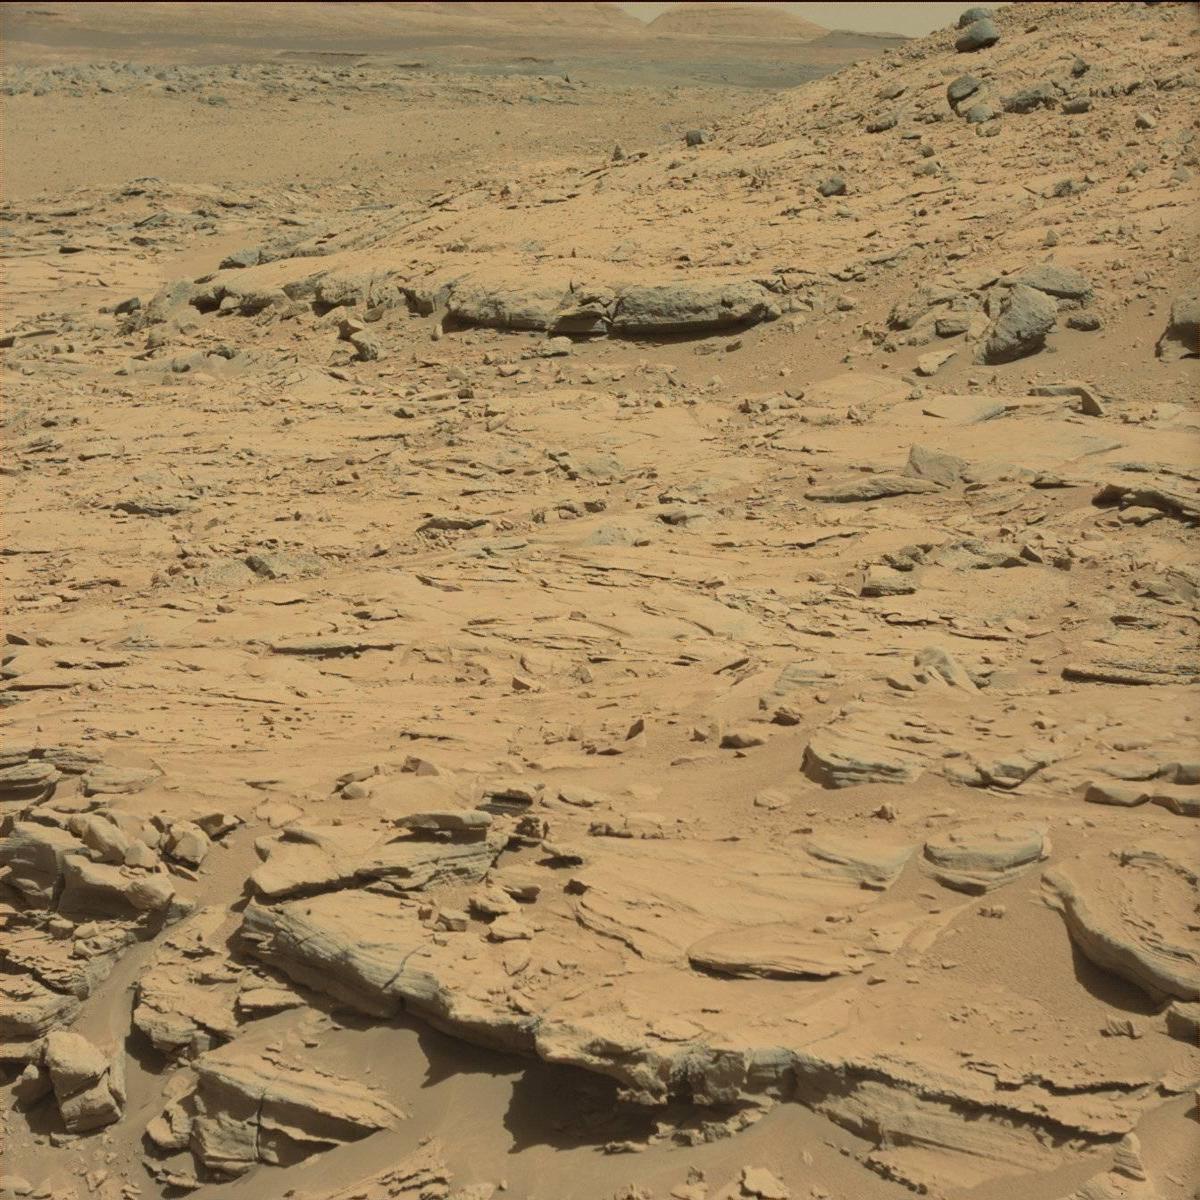
Terrain classes present: Bedrock, Ridge, Sand / Soil, Sky